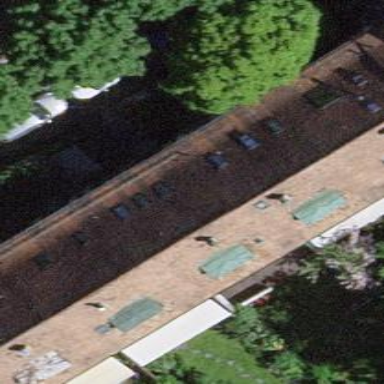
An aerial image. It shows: Terrace building.